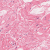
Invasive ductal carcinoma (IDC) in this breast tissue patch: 0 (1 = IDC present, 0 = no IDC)